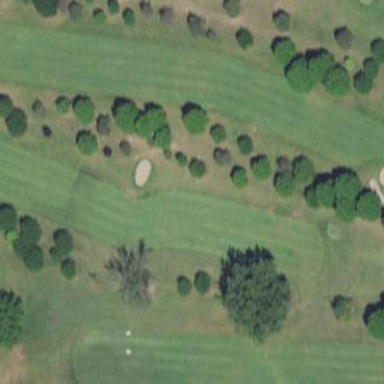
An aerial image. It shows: Golf fairway surrounded by grass.